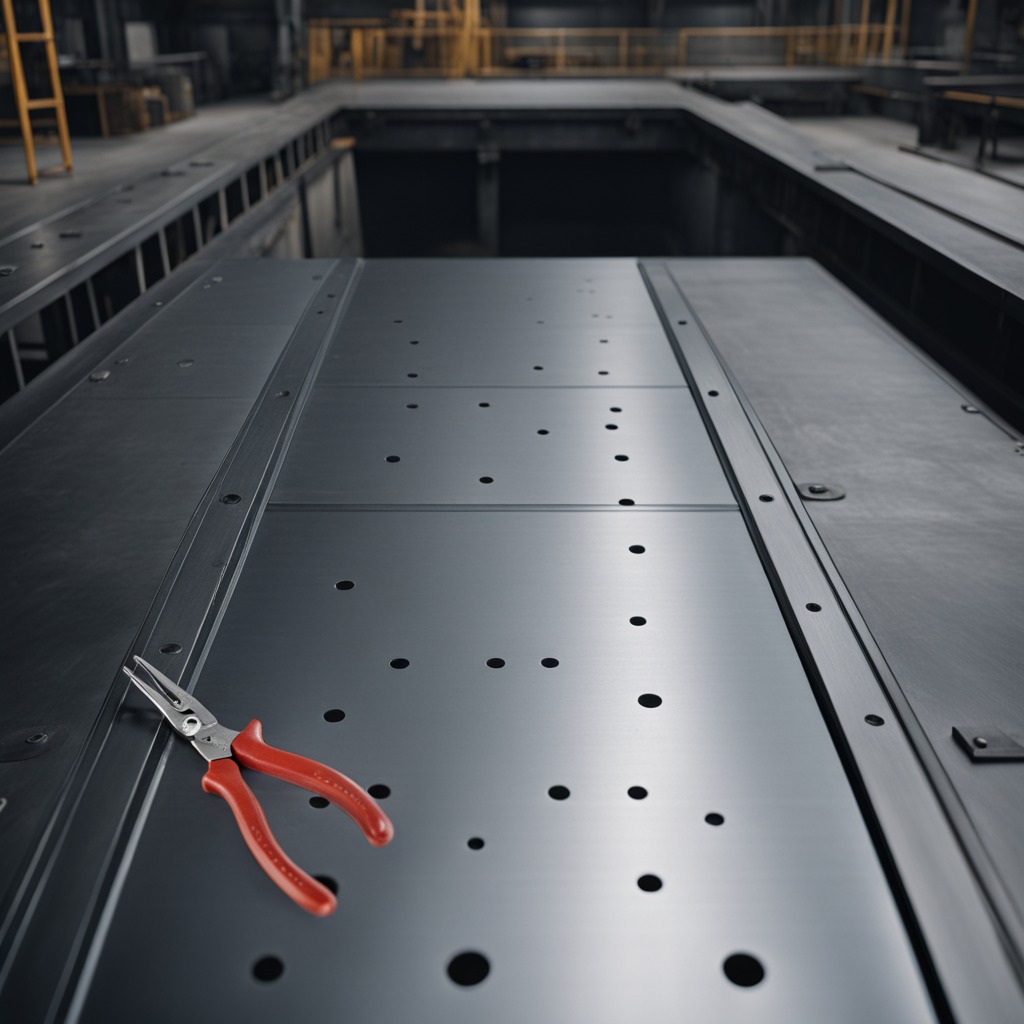
A plier lies on the cold steel table in a mining workshop gritty textures.